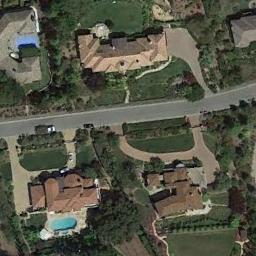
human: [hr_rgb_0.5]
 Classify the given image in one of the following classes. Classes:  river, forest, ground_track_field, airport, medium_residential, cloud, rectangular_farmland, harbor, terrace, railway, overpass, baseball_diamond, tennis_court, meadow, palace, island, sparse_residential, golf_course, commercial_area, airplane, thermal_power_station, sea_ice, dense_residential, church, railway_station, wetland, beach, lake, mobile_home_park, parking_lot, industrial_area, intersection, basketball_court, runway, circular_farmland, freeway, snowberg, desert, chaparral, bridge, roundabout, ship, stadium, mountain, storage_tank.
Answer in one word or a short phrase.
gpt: sparse_residential